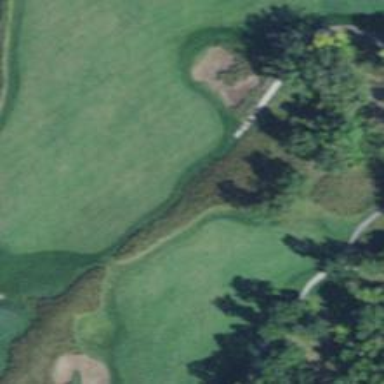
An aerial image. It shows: Rough area on grassy golf course.